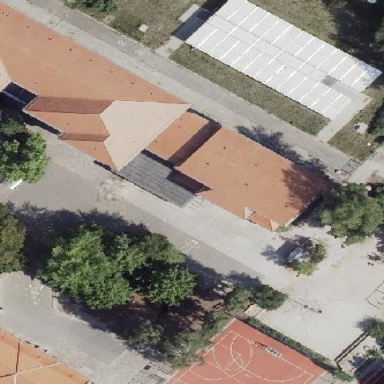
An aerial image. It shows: Sports hall building used for variety of sports and leisure activities.